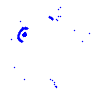
Particle: electron